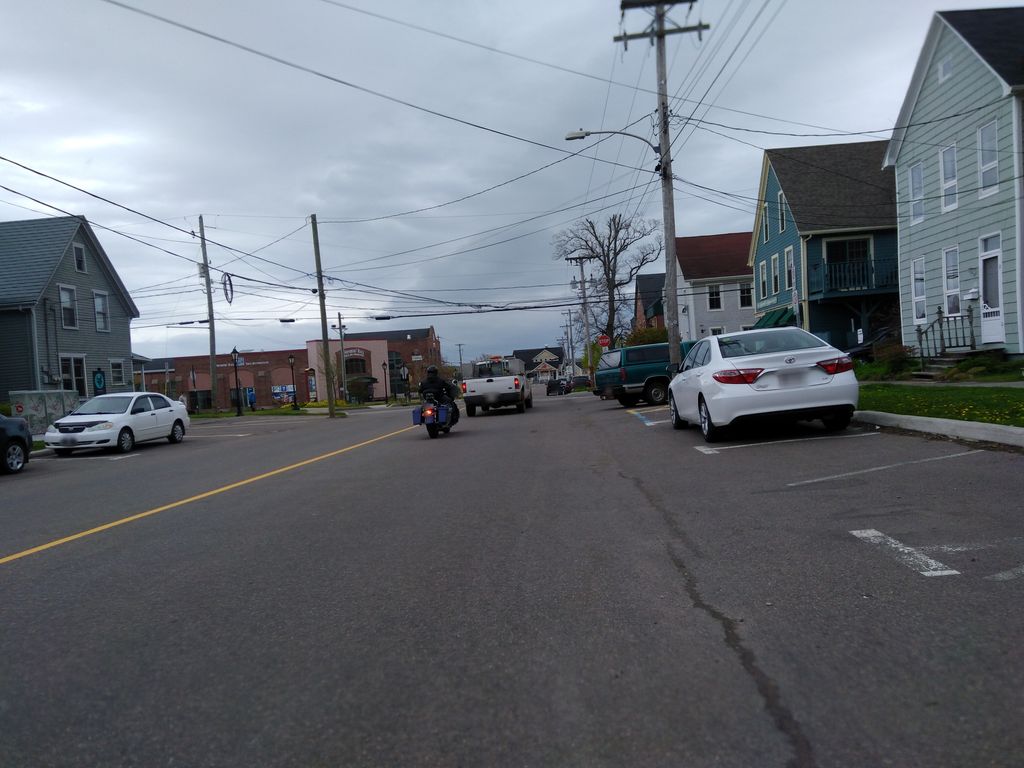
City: charlottetown